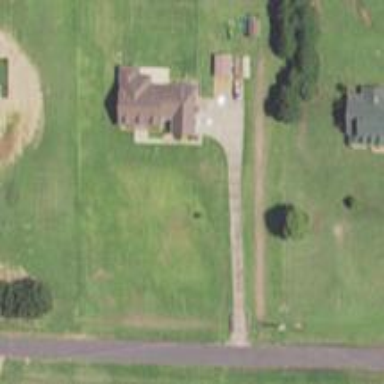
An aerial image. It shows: Driveway.